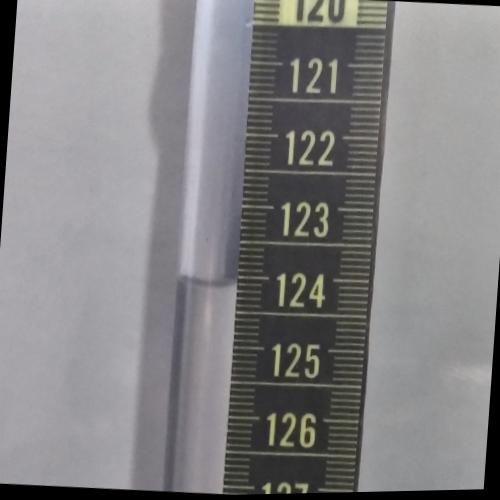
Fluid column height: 124.1 cm